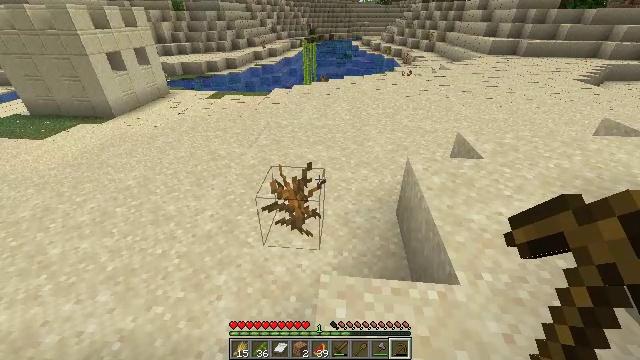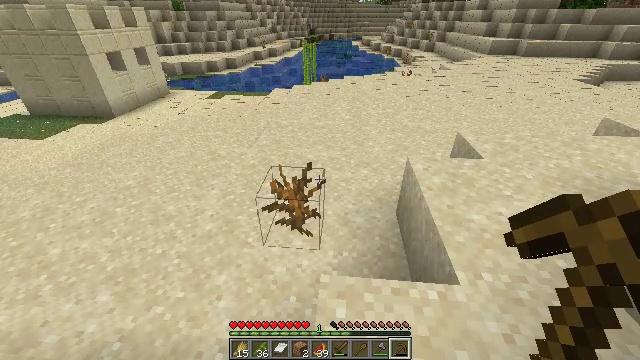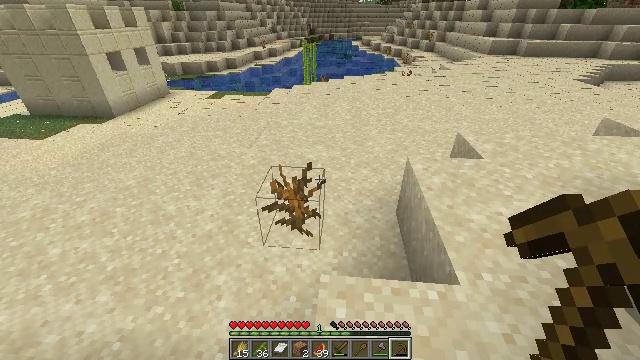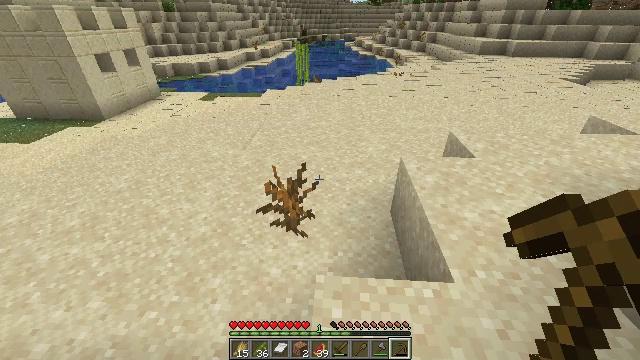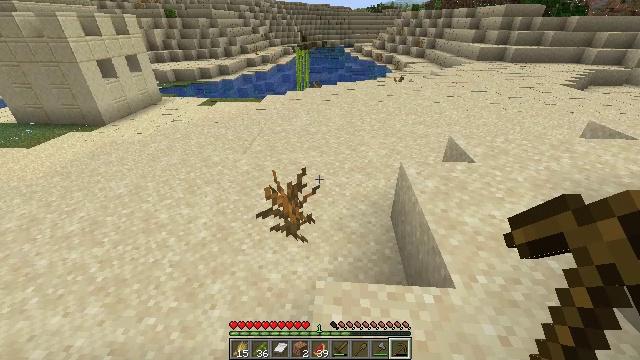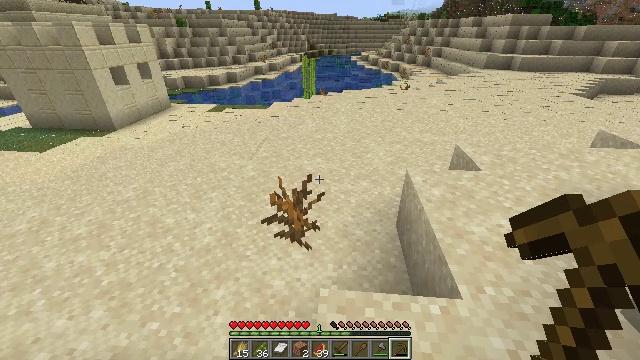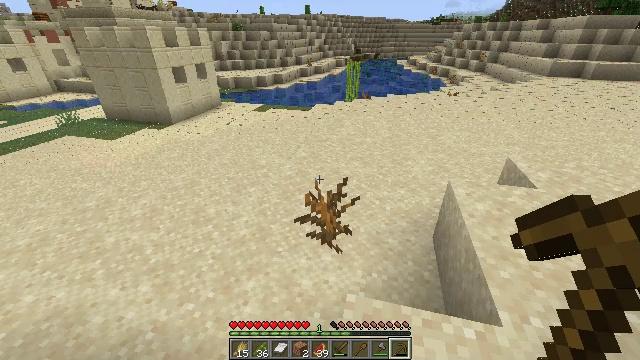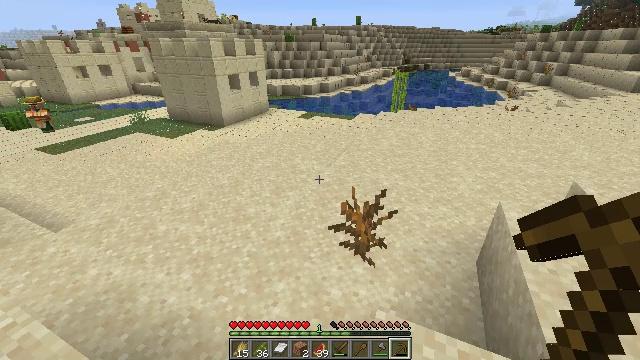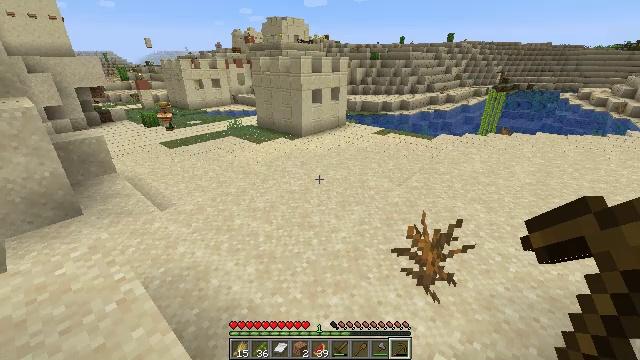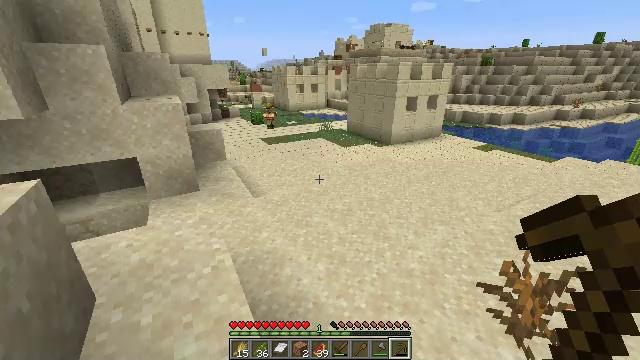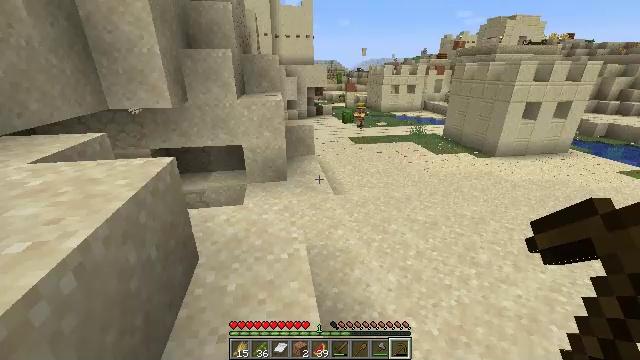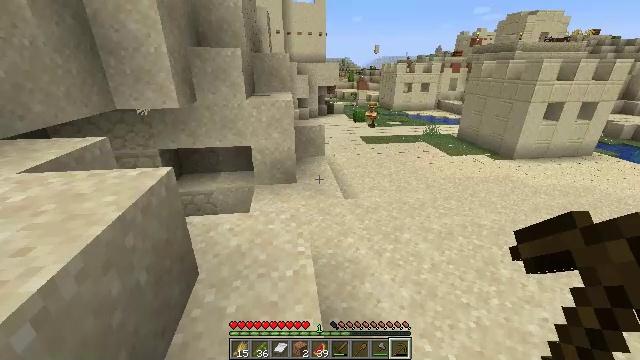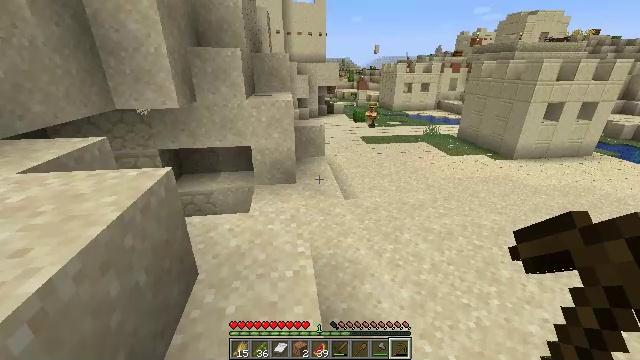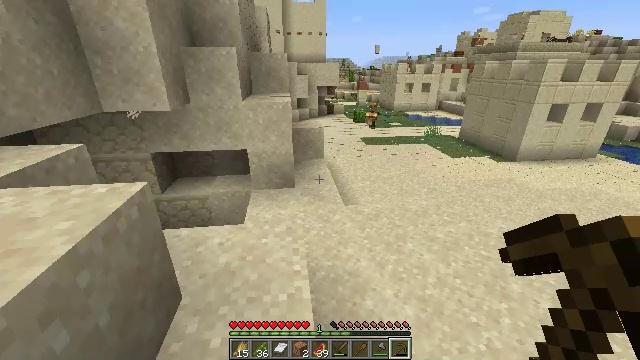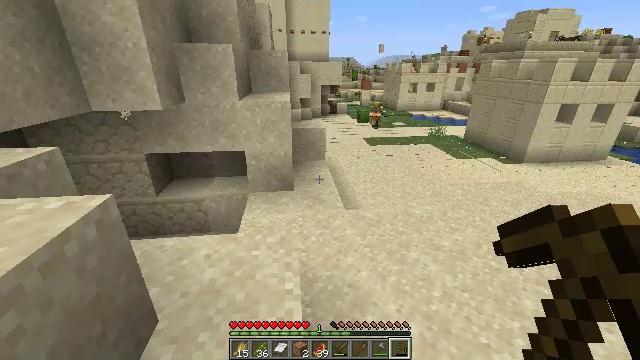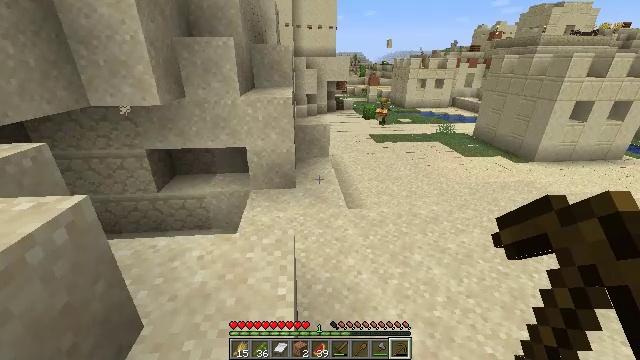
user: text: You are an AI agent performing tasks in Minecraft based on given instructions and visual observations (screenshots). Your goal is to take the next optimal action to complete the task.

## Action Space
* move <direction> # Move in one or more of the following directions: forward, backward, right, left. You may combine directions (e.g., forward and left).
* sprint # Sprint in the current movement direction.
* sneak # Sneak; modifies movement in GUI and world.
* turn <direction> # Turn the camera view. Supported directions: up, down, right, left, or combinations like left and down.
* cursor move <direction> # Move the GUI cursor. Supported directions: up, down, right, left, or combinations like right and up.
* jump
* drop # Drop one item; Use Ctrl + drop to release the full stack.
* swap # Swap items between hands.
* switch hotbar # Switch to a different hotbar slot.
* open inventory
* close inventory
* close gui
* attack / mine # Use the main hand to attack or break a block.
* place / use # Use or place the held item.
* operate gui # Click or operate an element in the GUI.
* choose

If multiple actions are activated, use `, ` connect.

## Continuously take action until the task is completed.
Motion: motion action
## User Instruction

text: Pull up beetroots from the soil.
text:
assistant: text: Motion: no_op
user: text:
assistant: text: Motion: no_op
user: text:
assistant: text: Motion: turn right
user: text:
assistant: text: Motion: turn up
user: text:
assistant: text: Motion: turn left and up
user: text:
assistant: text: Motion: turn left
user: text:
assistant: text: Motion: turn left and up
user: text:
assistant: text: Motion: turn left and up
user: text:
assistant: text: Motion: turn left and up
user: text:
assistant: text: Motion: move forward, turn left
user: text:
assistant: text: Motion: move forward, turn left
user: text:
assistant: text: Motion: move forward
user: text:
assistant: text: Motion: move forward
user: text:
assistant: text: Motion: move forward and move right
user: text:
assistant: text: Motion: move forward and move right, turn left
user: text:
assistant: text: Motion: move forward and move right, turn left
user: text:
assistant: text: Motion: move forward and move right, turn left
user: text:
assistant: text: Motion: move forward and move right, turn left
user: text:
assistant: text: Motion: move forward and move right, turn left
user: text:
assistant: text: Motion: move forward and move right, turn left
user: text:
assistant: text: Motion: move forward and move right, turn left
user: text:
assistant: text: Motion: move right, turn left
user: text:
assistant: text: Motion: move right, turn left
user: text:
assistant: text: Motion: move right, turn left
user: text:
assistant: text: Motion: move right, turn left and up
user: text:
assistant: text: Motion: move right, turn left and up
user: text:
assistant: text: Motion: move right, turn left and up
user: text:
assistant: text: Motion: move right, turn left and up
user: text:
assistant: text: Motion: move right, turn left
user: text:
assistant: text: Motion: move right